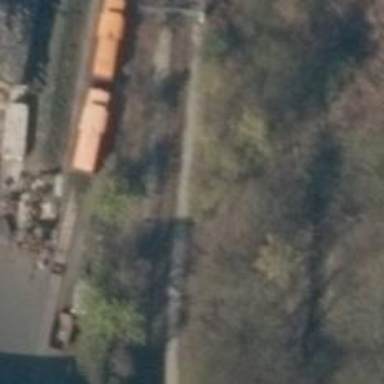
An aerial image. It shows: Railway switch.